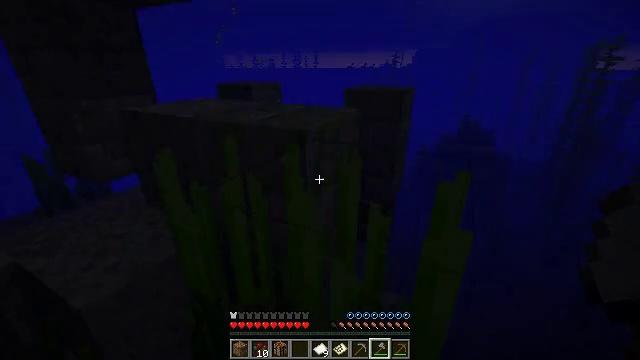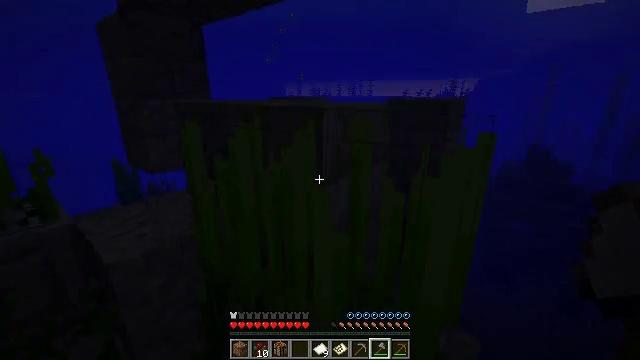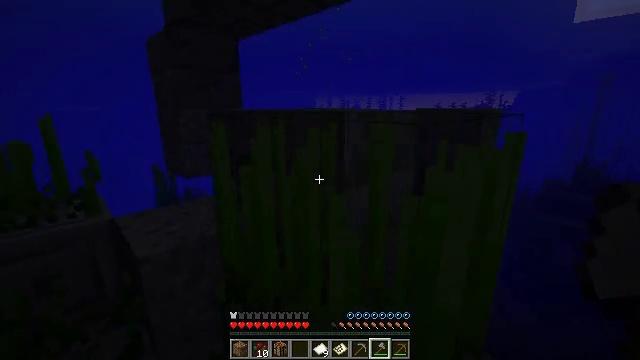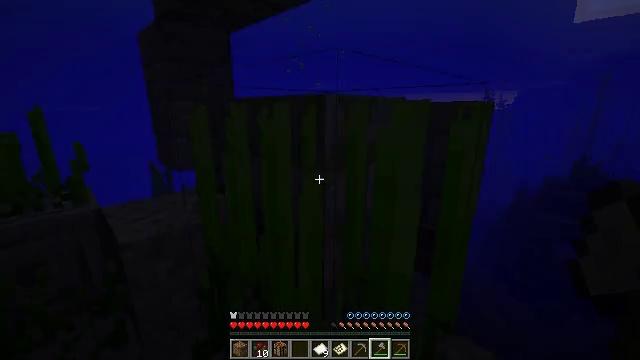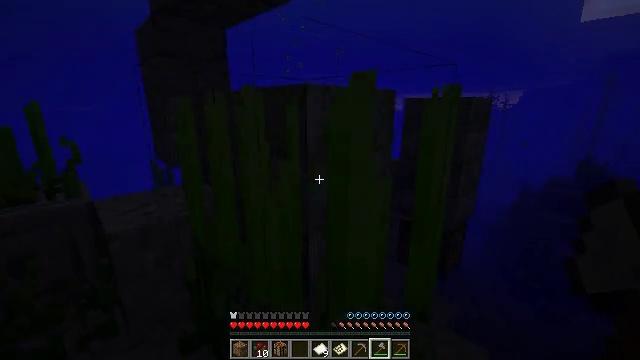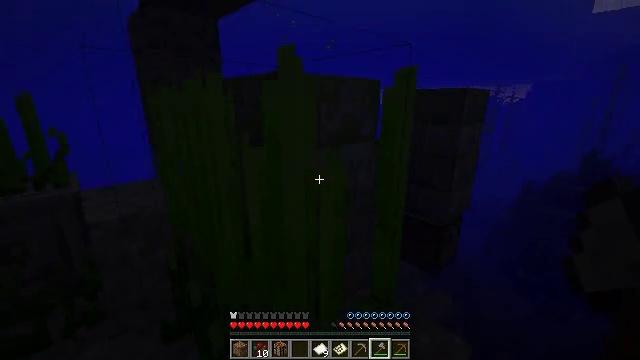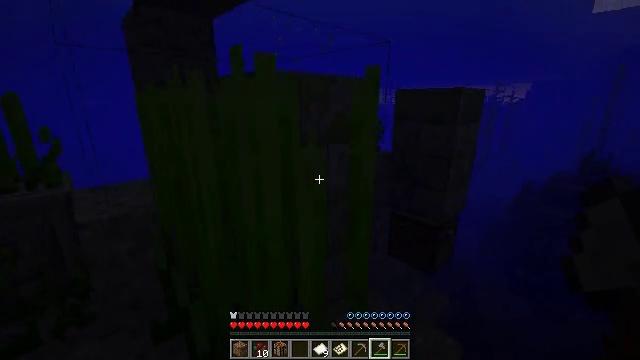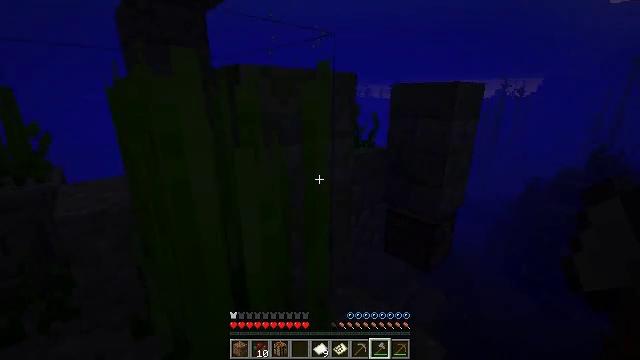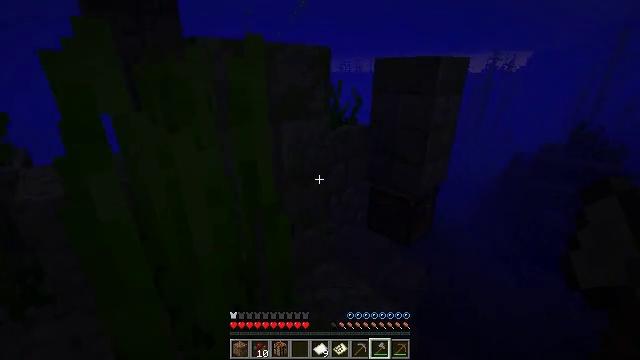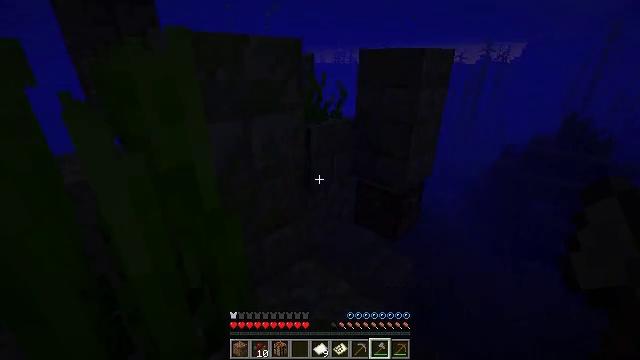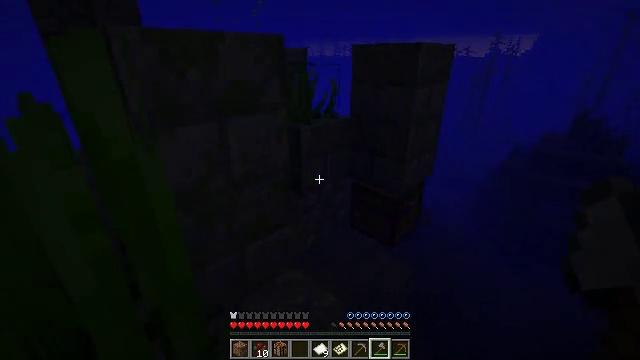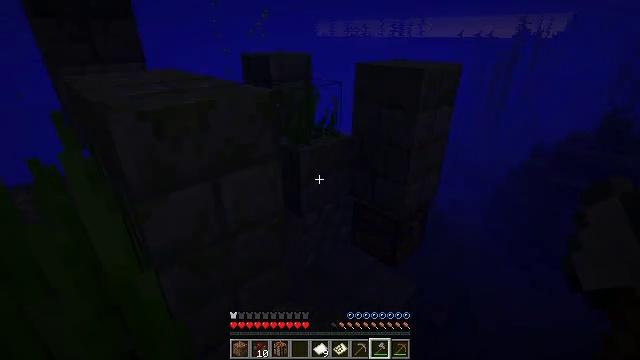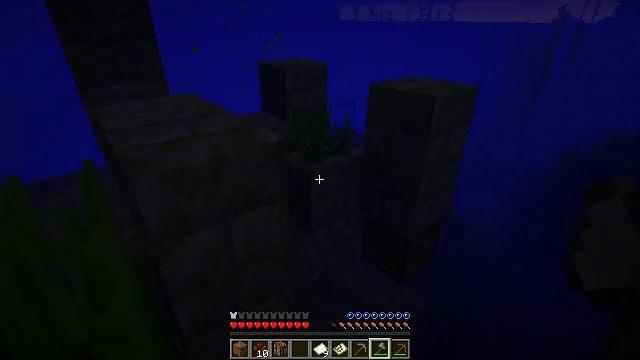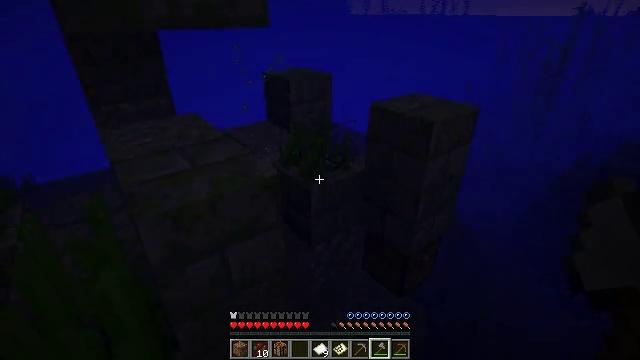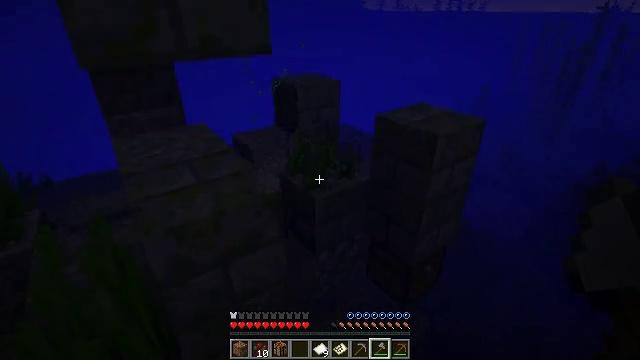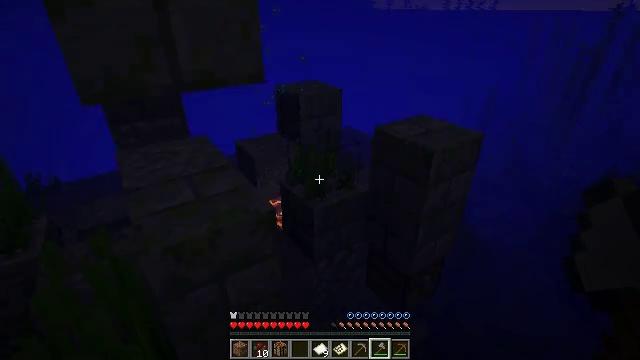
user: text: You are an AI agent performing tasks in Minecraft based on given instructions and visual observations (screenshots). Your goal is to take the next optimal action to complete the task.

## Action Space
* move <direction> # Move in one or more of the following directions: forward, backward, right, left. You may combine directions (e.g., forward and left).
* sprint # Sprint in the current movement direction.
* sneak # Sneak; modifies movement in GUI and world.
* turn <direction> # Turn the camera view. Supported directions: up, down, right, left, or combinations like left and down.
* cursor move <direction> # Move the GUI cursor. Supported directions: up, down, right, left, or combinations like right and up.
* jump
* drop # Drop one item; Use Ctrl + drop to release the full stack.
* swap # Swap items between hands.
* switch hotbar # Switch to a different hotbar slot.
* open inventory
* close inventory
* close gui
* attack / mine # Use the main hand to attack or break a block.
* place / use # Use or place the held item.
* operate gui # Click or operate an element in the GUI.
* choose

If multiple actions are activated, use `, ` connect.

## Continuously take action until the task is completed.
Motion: motion action
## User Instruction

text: Break the seagrass in the ocean.
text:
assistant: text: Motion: move forward and move right, turn left and up
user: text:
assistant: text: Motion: move forward and move right, turn left and up, jump
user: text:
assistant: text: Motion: move forward and move right, jump
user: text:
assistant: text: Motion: move forward and move right, jump
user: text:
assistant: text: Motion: move forward and move right, turn down, jump
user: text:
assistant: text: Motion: move forward and move right, jump
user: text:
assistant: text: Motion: move forward and move right, turn left and down, jump
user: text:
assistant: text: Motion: move forward and move right, turn right and down, jump
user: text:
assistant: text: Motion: move right, turn right and down, jump
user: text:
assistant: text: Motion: move right, jump
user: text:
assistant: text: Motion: move right, turn left and down, jump
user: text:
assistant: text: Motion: move right, turn left and down, jump
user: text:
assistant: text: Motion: move right, turn left, jump
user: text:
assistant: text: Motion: move right, turn left, jump
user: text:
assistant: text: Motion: move forward and move right, turn left, jump
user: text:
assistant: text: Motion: move forward and move right, jump
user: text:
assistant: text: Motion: move forward and move right, turn left and down, jump
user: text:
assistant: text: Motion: move forward and move right, turn down
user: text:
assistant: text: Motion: move forward and move right, turn down
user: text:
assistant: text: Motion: turn left and down
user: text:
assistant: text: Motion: move right
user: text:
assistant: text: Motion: move right, sneak, turn right and up
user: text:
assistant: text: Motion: sneak, turn right and up
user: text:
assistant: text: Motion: sneak, turn right and up
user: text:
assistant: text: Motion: sneak, turn up
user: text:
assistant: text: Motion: sneak, turn up
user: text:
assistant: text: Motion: sneak, turn up
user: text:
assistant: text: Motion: sneak
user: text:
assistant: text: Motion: sneak, turn up
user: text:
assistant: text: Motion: sneak, turn left and up